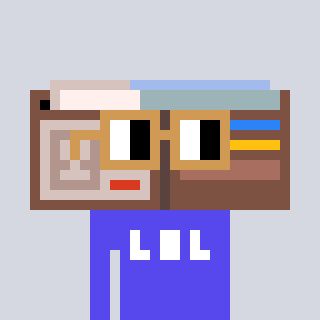
a pixel art character with square brown glasses, a wallet-shaped head and a computerblue-colored body on a cool background